Interaction volume radius: 10 \u00c5
Interaction volume height: 35 \u00c5
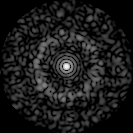
Disorder parameter: 0.8405